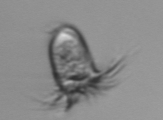
Label: Ciliophora